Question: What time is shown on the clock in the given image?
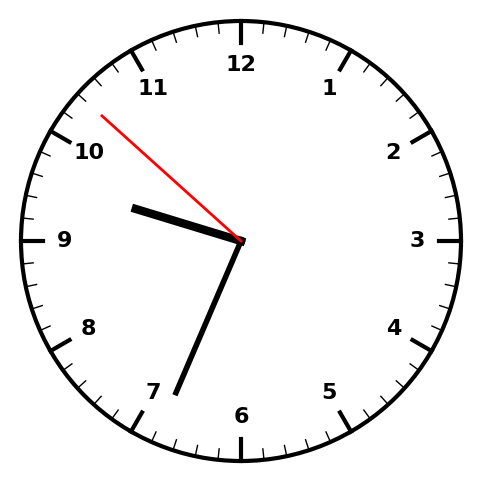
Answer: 09:33:52